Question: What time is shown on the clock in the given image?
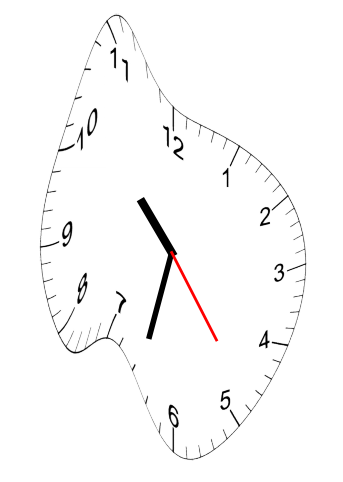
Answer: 10:32:24